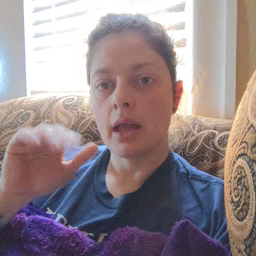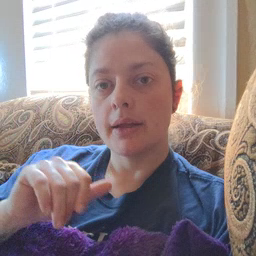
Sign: bye